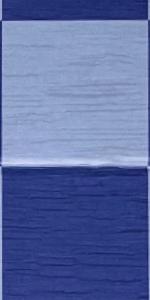
Label: Empty